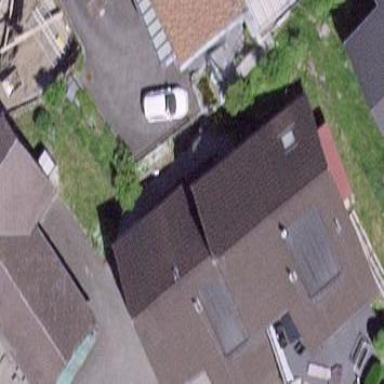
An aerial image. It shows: Semidetached house.